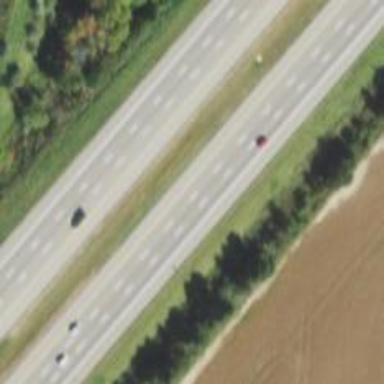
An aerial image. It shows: Motorway.